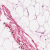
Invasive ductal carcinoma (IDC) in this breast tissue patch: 0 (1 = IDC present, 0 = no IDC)